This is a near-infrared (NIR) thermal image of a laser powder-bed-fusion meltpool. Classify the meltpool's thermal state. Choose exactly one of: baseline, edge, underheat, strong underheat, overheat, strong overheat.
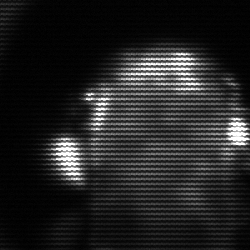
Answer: baseline